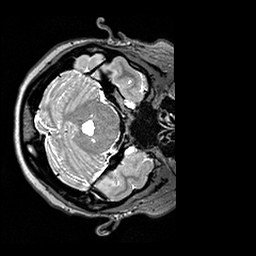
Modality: T2w
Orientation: axial
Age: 27
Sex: female
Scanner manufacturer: siemens
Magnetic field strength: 3 T
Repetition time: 3.2 s
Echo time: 0.408 s